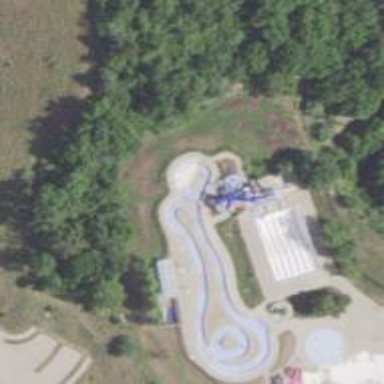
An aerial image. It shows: Water slide attraction.